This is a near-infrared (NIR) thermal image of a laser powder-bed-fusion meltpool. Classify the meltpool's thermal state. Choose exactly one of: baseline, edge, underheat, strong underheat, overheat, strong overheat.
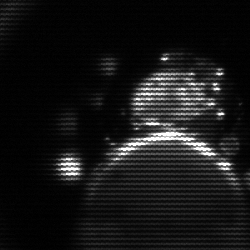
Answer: edge